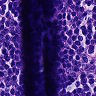
Metastatic tissue present: no